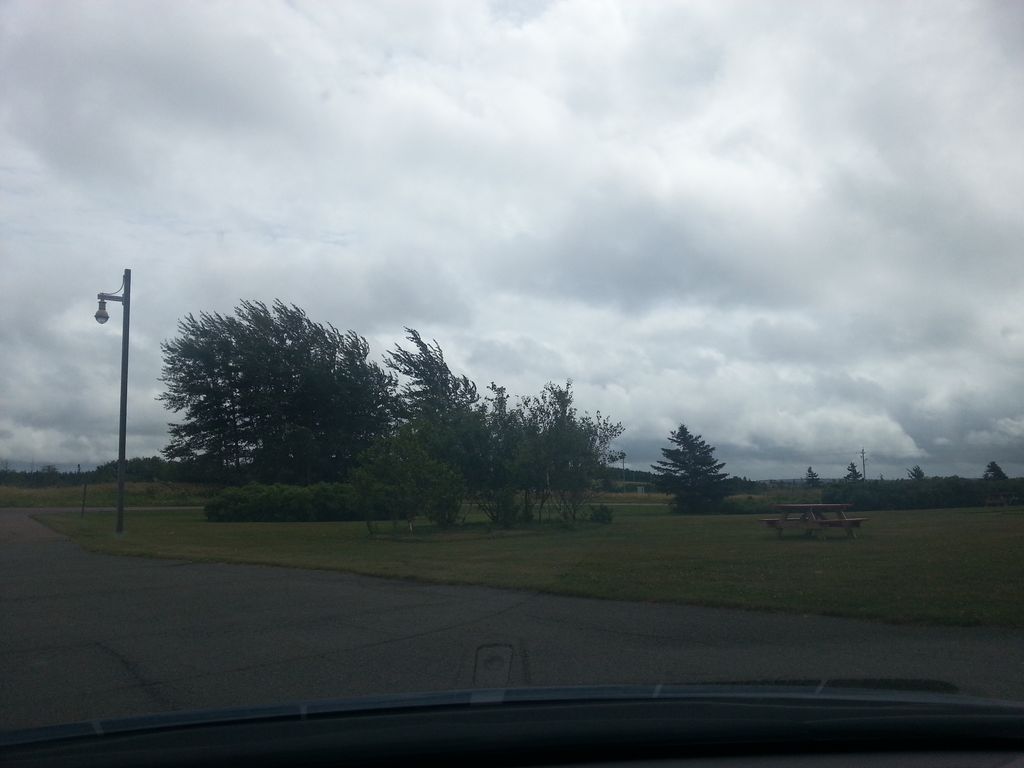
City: charlottetown